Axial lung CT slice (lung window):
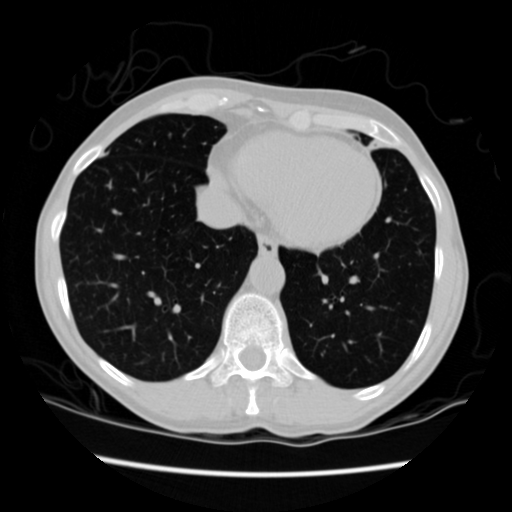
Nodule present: no